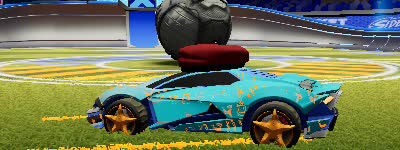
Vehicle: werewolf